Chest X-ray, AP view. Patient: 50 years old, sex M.
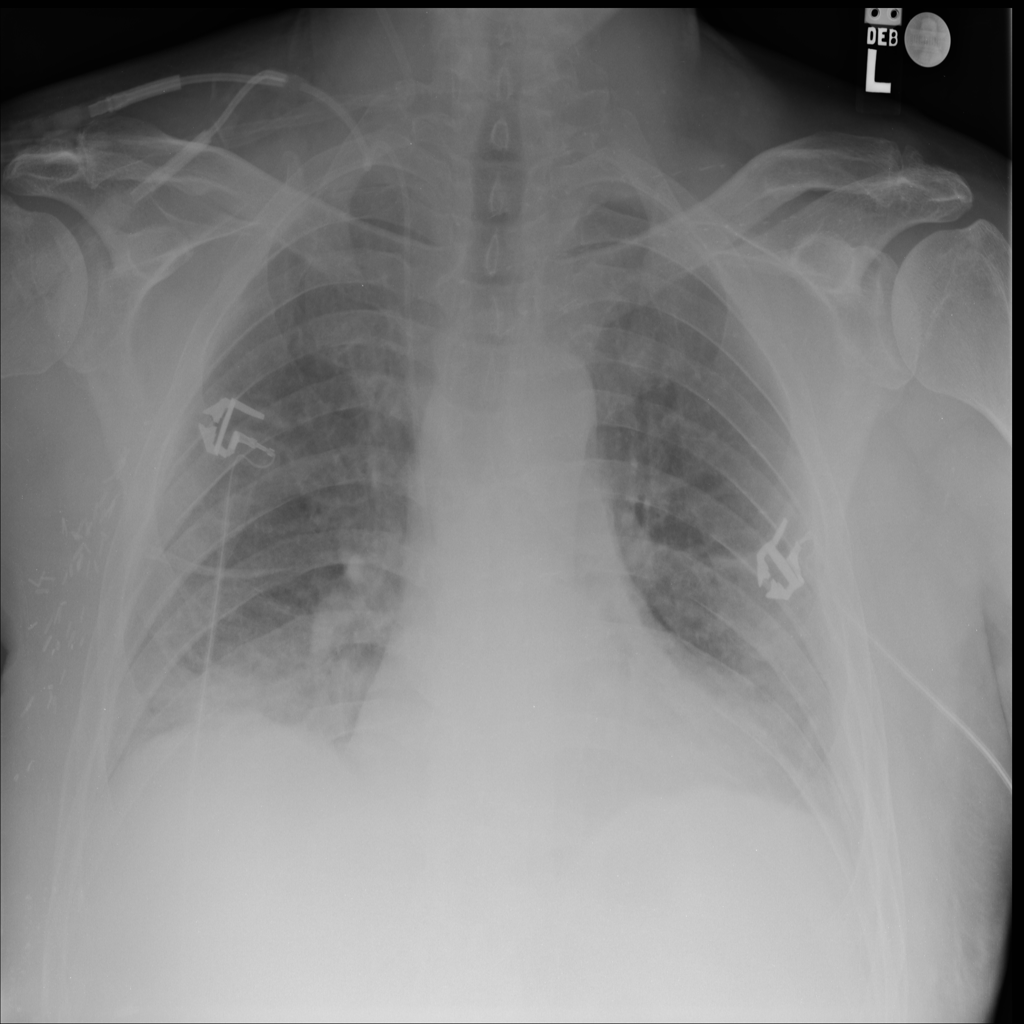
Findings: No Finding